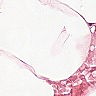
Metastatic tissue present: no